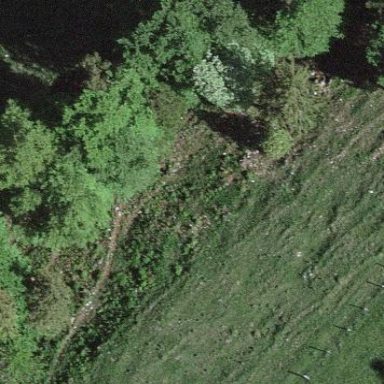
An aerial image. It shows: Forest area.